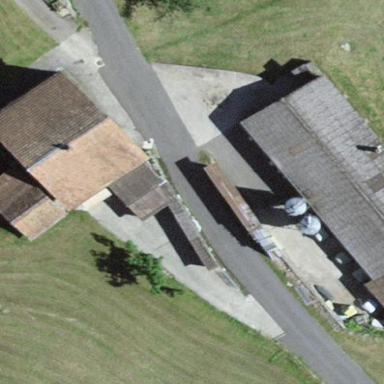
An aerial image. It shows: Simple house.